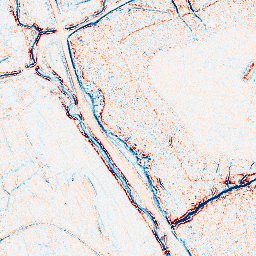
Category: edge_preserving
Decomposition family: anisotropic_diffusion
Decomposition parameters: iterations: 5
kappa: 30
gamma: 0.15
Upsampling method: quartic
Upsampling parameters: scale: 4
Upsampling scale: 4